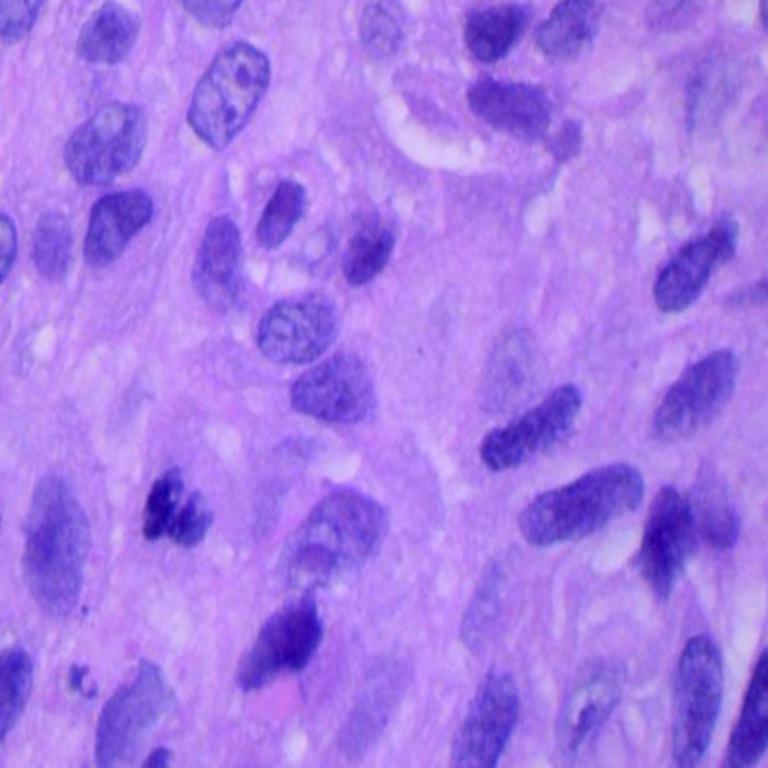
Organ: lung
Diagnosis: squamous carcinomas